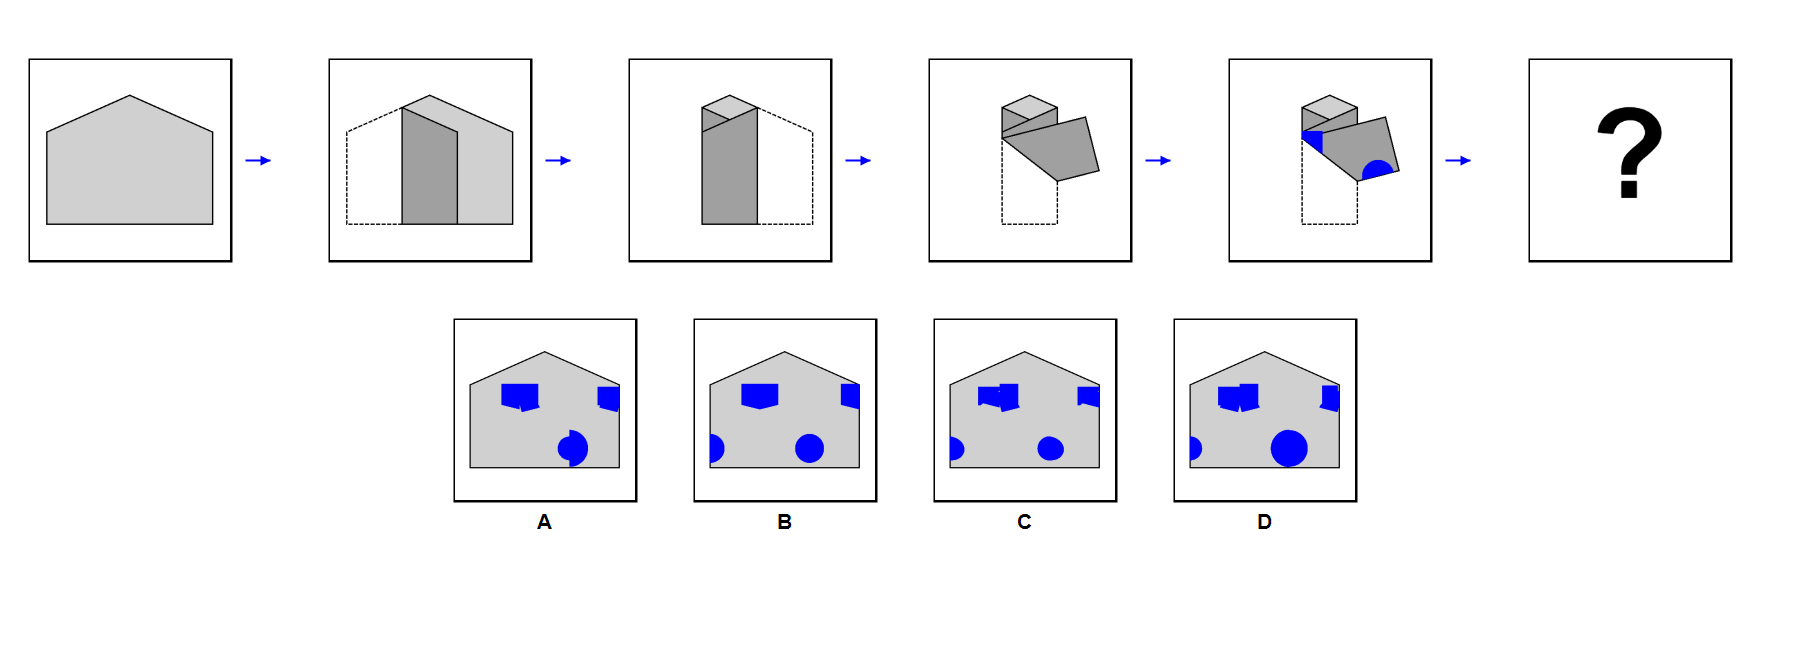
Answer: B